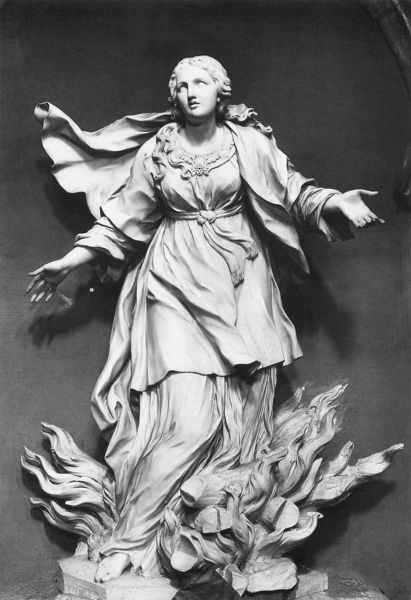
Titel: Sant’Agnese durchquert die Flammen
Künstler: Ercole Ferrata
Standort: Rom, Piazza Navona, S. Agnese (EU - I - Latium)
Schlagwörter: feuer, fuß, kopf, umhang, weiß, bewegung, frau, haar, kleid, marmor, schwarz, blick, gürtel, tuch, hose, band, falten, gesicht, kragen, sockel, stein, hände, wind, figur, gewand, haare, mantel, stoff, renaissance, engel, skulptur, statue, beine, wehen, bildhauerei, faltenwurf, kontrapost, foto, fotografie, glaube, brennen, flammen, schwarzweiß, heilige, märtyrer, magdalena, hexe, michelangelo, staute, verbrennen, scheiterhaufen, bernini, haae, märtyrium, galten, märtyrertum